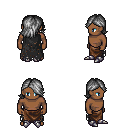
a pixel art fantasy rpg character, male body template, human, dark skin, black tattered cape, robe skirt, gray swoop hairstyle, metal boots, four views (front, back, left, right), 2x2 character sprite sheet, small pixel art, hard edges, no anti-aliasing